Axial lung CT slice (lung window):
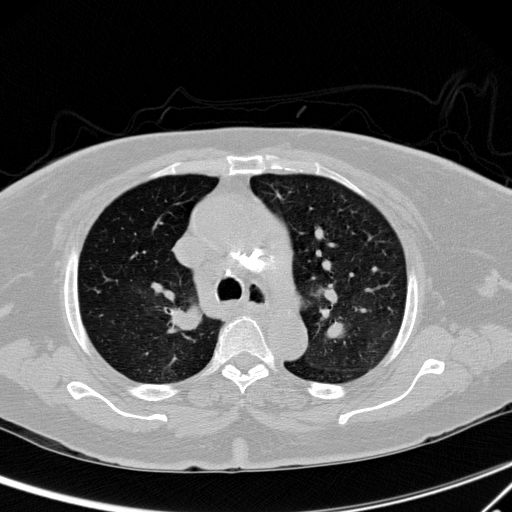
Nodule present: no